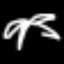
Label: palm tree